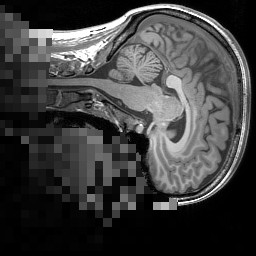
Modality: T1w
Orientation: sagittal
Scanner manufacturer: siemens
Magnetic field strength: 3 T
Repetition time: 1.5 s
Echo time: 0.00291 s